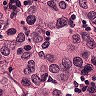
Metastatic tissue present: yes